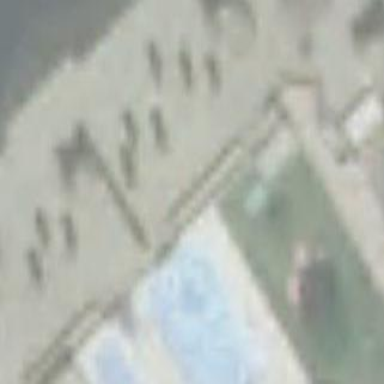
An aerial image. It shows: Swimming pool located in leisure land.